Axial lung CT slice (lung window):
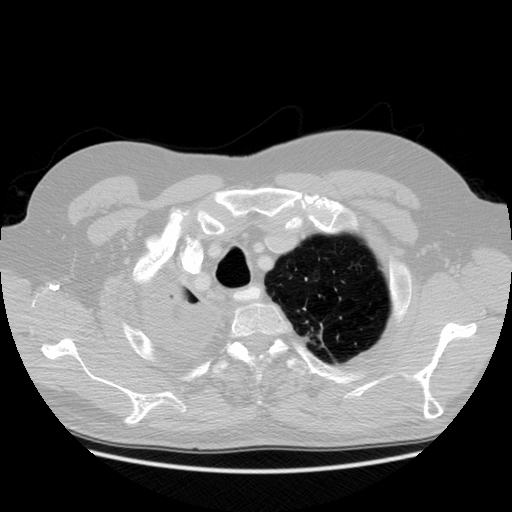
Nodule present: no